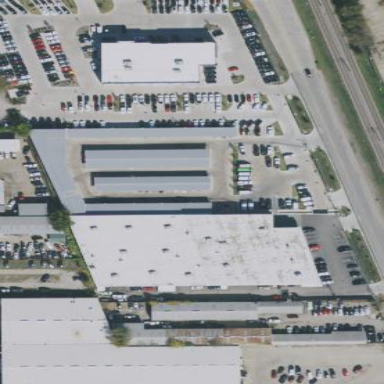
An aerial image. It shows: Retail building.